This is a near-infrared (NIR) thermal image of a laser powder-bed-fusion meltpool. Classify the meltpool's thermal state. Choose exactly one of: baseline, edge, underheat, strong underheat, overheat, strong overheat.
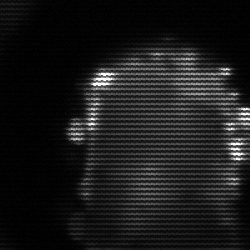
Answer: baseline